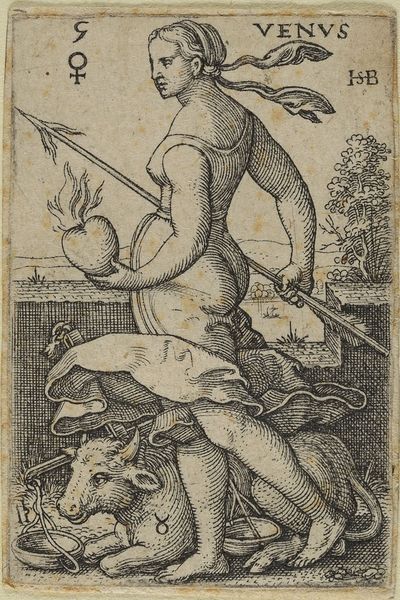
Titel: Venus aus der Folge der sieben Planeten
Künstler: Hans Sebald Beham
Standort: Hamburg
Institution: Museum für Kunst und Gewerbe Hamburg
Schlagwörter: feuer, frau, symbol, geschichte, renaissance, papier, mauer, grafik, graphik, fotografie, photographie, waage, druckgraphik, druckgrafik, stich, venus, herz, speer, kupferstich, joch, stier, sternzeichen, pfeil, kalb, personifikationen, astrologie, astronomie, reichsapfel, planeten, taurus, reproduktionen, druckerzeugnisse, libra, ornamentstich, göttinnen